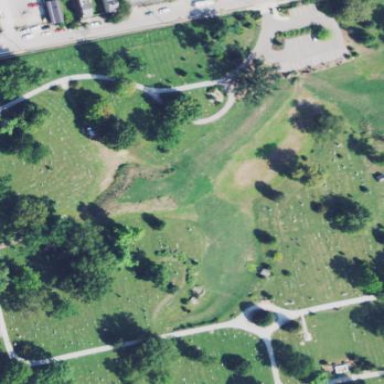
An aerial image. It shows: Cemetery.